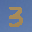
Label: 3